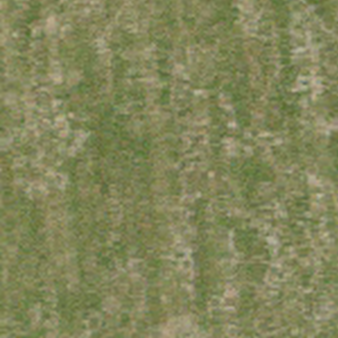
Label: other